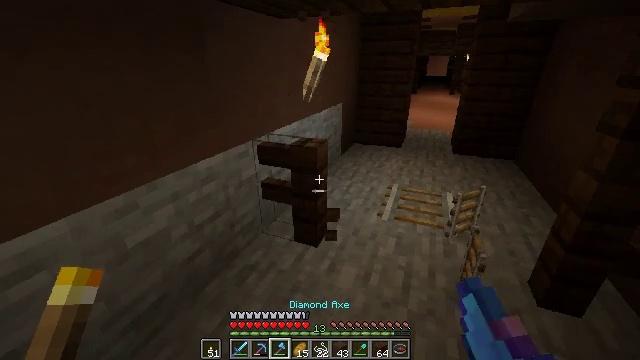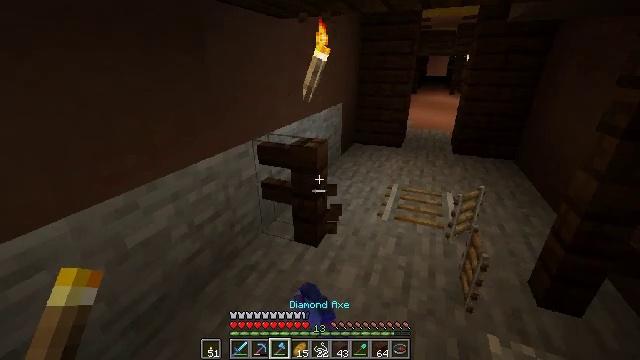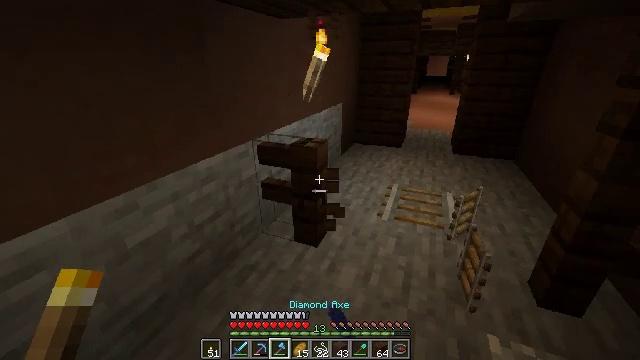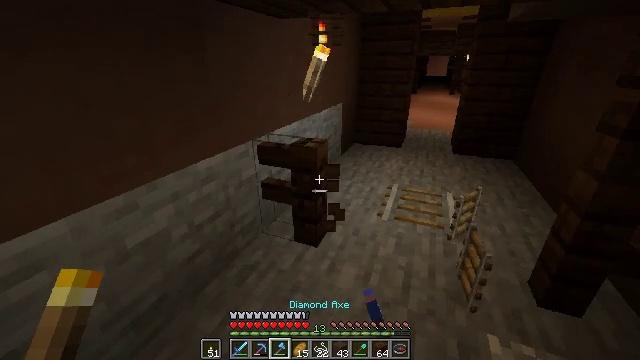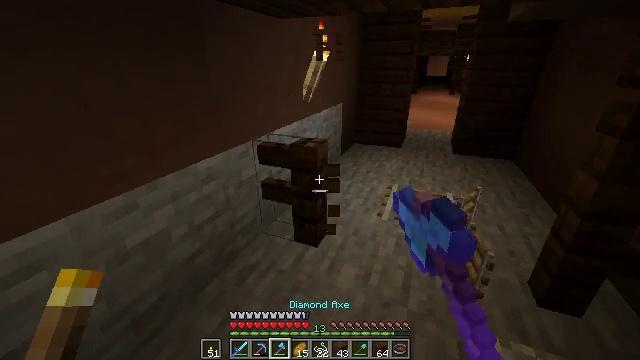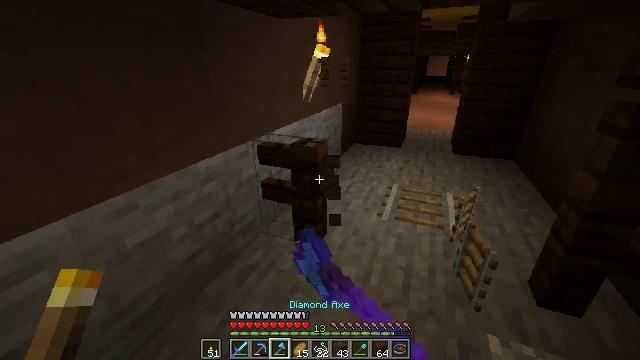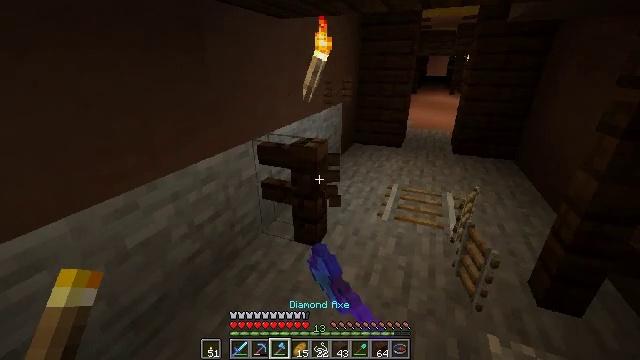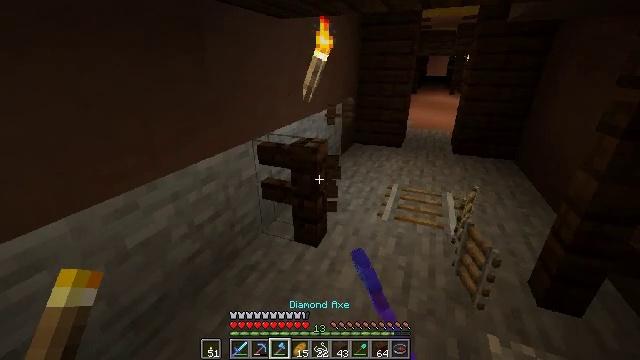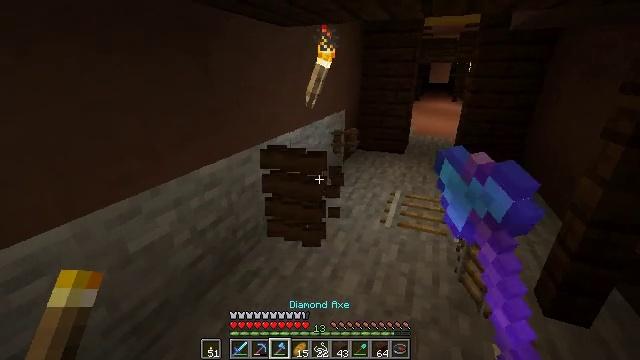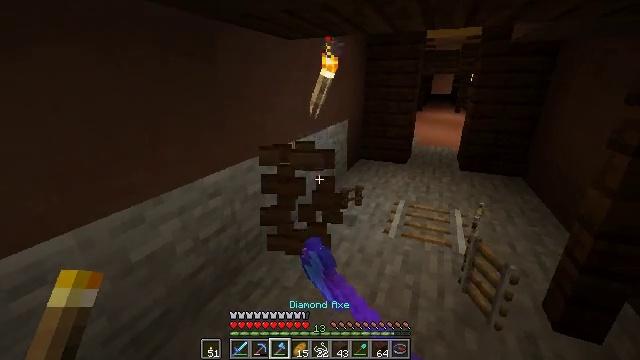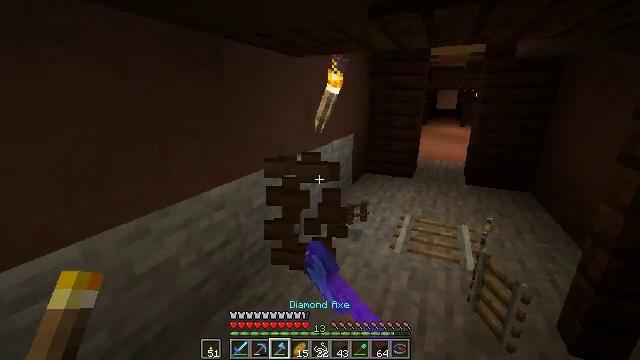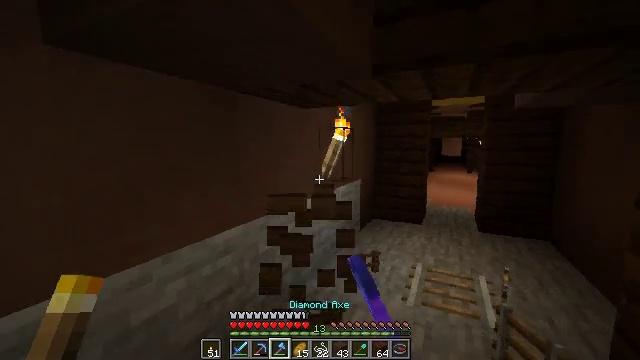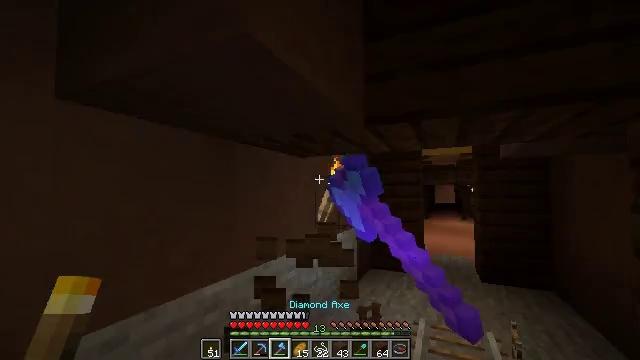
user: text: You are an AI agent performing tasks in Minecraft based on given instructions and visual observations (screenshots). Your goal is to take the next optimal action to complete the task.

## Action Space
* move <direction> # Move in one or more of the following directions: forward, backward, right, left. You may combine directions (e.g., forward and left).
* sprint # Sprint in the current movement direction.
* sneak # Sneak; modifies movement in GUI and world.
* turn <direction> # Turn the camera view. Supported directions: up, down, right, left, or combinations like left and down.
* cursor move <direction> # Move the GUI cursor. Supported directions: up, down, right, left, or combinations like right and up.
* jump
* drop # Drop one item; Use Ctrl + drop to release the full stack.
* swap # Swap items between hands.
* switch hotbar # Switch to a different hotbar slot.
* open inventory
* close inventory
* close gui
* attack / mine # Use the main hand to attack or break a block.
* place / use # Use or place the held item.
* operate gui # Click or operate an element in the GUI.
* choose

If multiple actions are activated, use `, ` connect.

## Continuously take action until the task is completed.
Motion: motion action
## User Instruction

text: Attack the dark oak fence to dismantle it.
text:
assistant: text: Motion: attack / mine
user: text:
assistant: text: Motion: attack / mine
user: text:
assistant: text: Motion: attack / mine
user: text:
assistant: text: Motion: attack / mine
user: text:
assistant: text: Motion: attack / mine
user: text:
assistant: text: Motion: attack / mine
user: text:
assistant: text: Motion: attack / mine
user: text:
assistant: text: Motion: turn up, attack / mine
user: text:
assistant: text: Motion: turn up, attack / mine
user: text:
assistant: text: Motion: turn left and up, attack / mine
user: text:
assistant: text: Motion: turn left and up, attack / mine
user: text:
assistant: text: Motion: turn right and up, attack / mine
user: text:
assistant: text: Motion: attack / mine